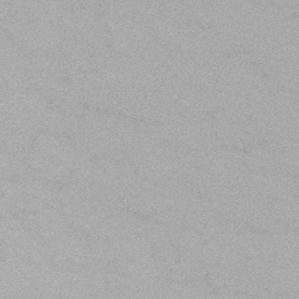
Label: frost